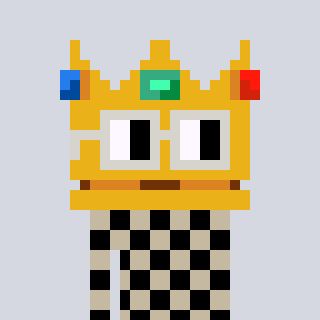
a pixel art character with square light gray glasses, a crown-shaped head and a bege-colored body on a cool background